Question: It's <URL> to add languages to an installshield project. My goal is to
make a modified English '(0x0409.ini)' with some of the strings modified, such as

However I have a team of people that would have to copy these files to a directory much like 'C:\Program Files (x86)\InstallShield2Spring\Support' and'C:\Program Files (x86)\InstallShield2Spring
edist\'. This is even worse with the 10+ machines in the build farm that could potentially need this file. It's a non-starter. It's hacky to have modify the install of a tool to get it to use an unsupported language.
Is it possible to check the language file to SCM and have it reside in a subfolder of '<ISProjectDir>'?
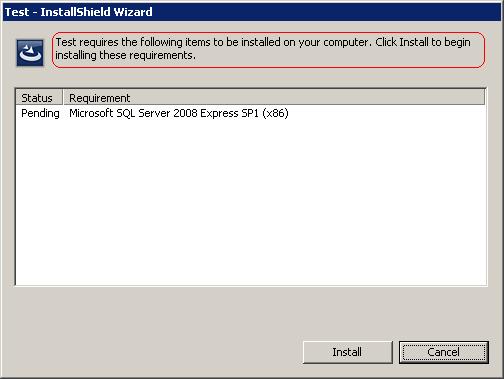
Answer: I don't believe so. I think you'd have to set up a post-build step that would copy in a modified ini file.
You could set up one in installshield's UI but I don't know if that persists in a stand alone build.